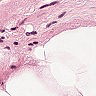
Metastatic tissue present: no